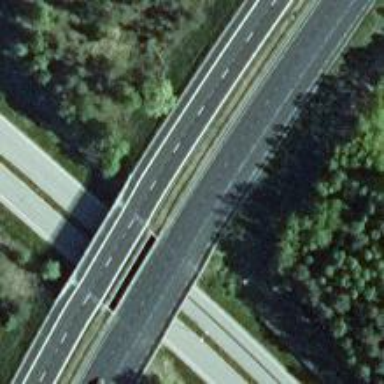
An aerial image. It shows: Asphalt bridge on motorway.